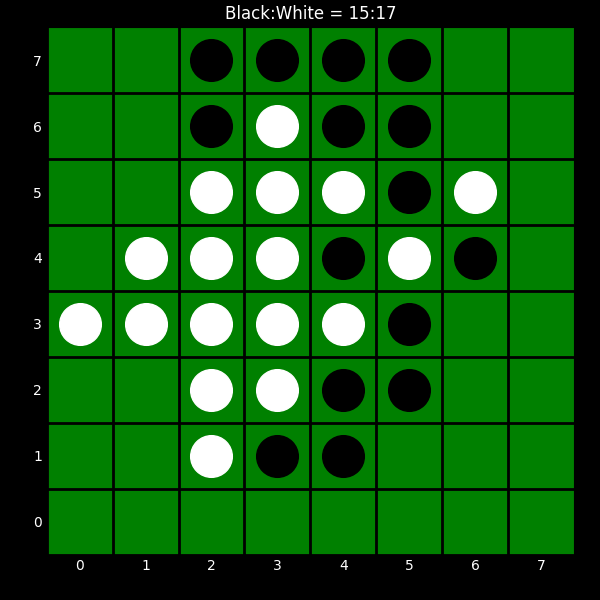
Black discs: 15
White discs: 17